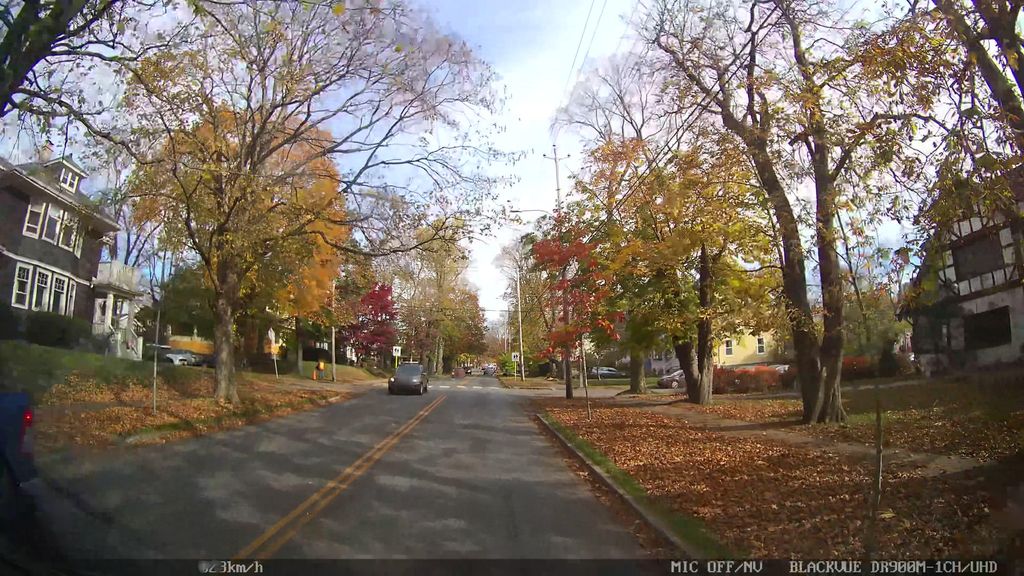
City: halifax